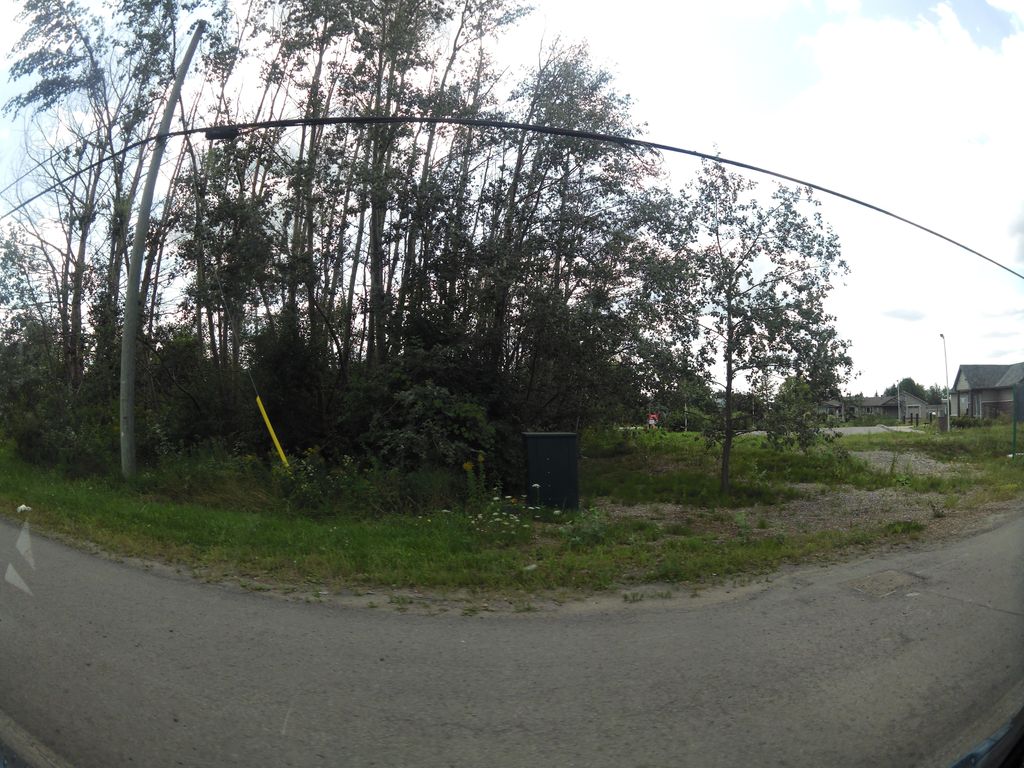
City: ottawa-gatineau